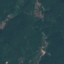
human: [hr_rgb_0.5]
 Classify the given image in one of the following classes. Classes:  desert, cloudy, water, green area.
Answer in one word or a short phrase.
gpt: green area